RGB frame:
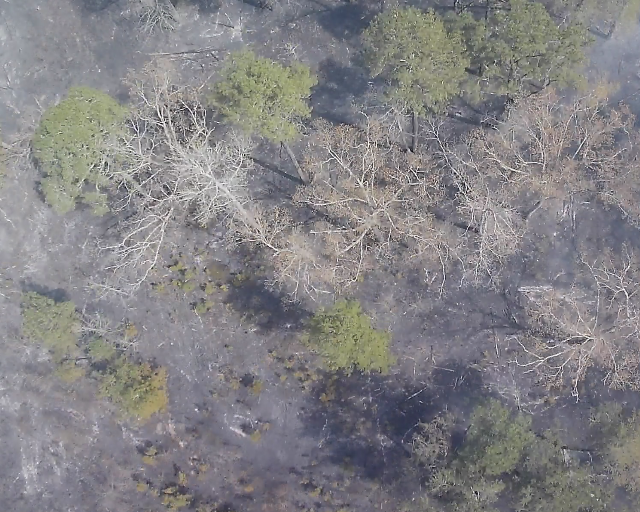
Thermal frame:
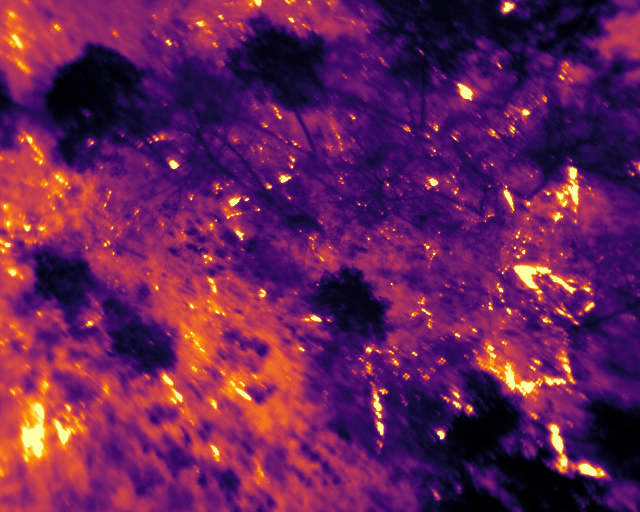
Captured: 2026-02-26 03:41:49
Pixels at or above 80 °C: 2358 (fraction of frame: 0.007196)